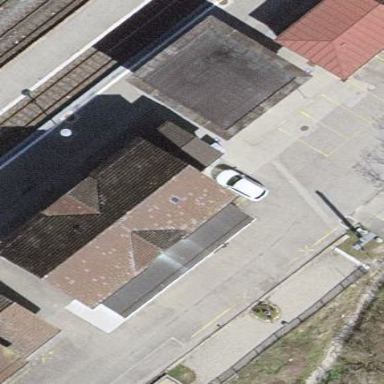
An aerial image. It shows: Train station building.